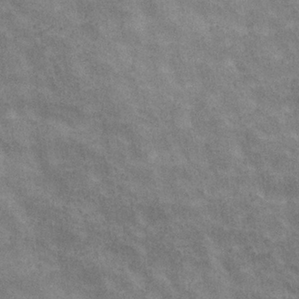
Label: frost